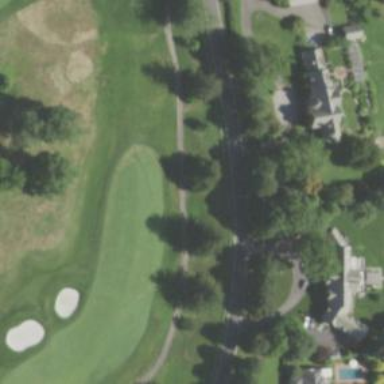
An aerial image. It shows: Path used for both walking and golf.